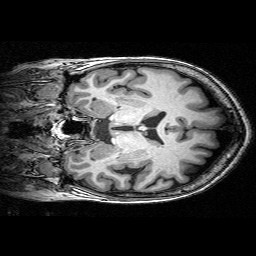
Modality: T1w
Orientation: coronal
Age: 62
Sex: female
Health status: ill
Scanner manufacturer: siemens
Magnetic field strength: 3 T
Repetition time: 0.0025 s
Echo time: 0.00336 s